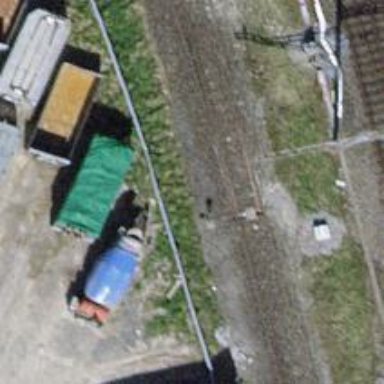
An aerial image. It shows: Railway switch.